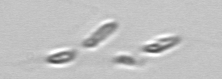
Label: Dinobryon